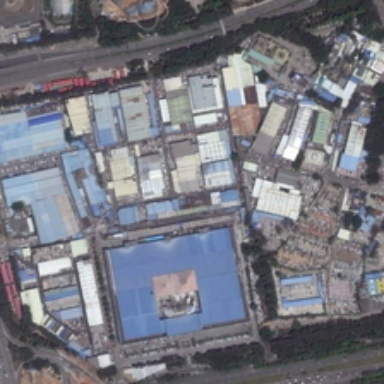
Many buildings and some green trees are in an industrial area .